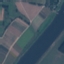
Land use / land cover: River